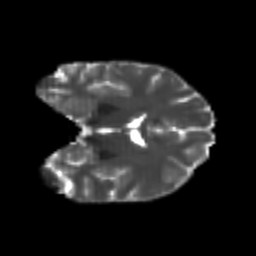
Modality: T2w
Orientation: coronal
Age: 21
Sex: female
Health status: healthy
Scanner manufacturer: philips
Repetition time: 7.388 s
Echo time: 0.08599 s